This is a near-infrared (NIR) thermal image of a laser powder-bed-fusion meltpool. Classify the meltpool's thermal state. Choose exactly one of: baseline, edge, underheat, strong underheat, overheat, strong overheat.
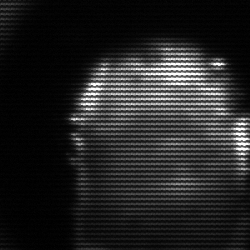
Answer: baseline